Question: I have some trouble with a document when exporting it to pdf with the builtin pdf export function of excel (2010).
I've generated a graph on my worksheet, with some colored cells arround it. Visually it looks good (even if I zoom on it with the ctrl key + mouse wheel). But when exporting, the graph overlap the surrounding cells.
For example, on the image bellow, I take a screenshot of my graph in excel (at top) and in pdf (at bottom). The red part is my graph (I've colored the background of the graph object). The graph have a black border. And just on the top of the graph, I've colored the background of a cell in blue. Normally, the graph must not overlap the blue cell, because I've manually place it bellow (cut the graph, select the cell bellow the blue one, and past the graph to this emplacement).
But we can see that:
- -
(I'm using this to automatically generate reports; and the result is not visually good)

Is there any way to overcome this problem?
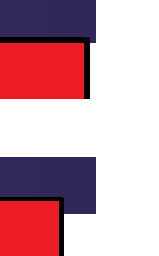
Answer: Hmm, I can't replicate your problem, but I've had similar issues exporting Crystal Reports to PDF. Here's 2 suggestions, neither of which is perfect and I couldn't try them first (again, sorry I couldn't replicate the problem):
1. Add a white row with a very small height between the graph and the cell. It might even be visually more appealing than the 2 objects one on top of the other.
2. Make your graph's background transparent and hide the border. Maybe add some extra white space at the top of your graph. That way, they'll still overlap, but it won't be as obvious.